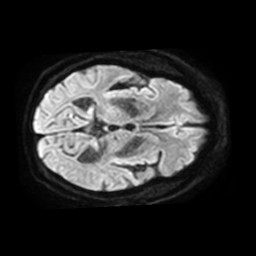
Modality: TRACE
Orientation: axial
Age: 65
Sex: male
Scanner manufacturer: philips
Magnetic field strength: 3 T
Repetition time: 3.986 s
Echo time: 0.06119 s